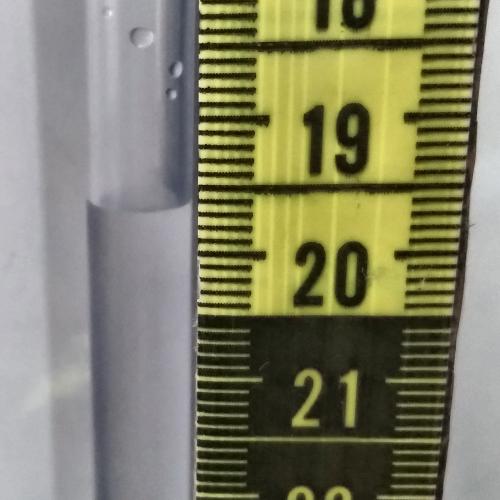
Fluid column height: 19.6 cm